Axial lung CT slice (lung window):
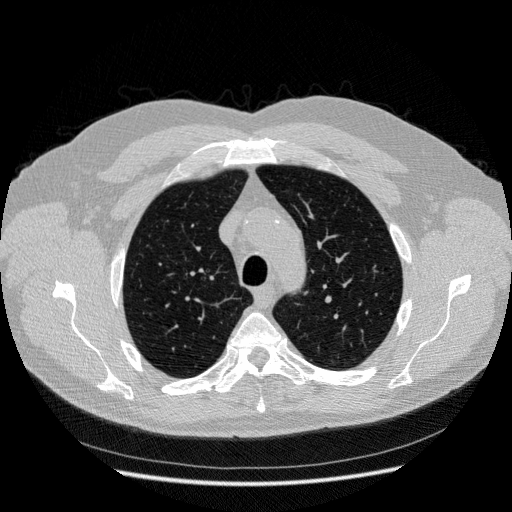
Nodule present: no